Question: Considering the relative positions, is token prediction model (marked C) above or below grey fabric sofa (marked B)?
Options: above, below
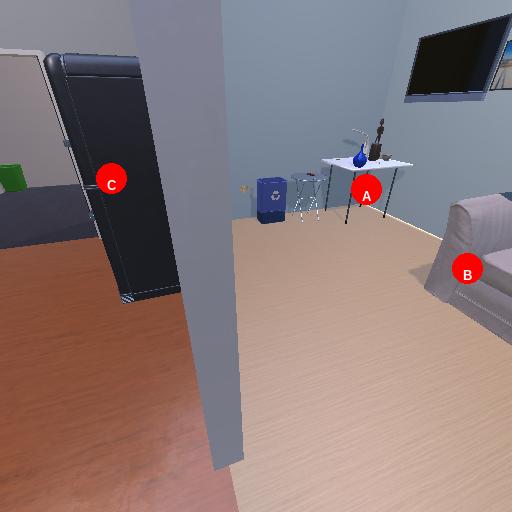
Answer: above